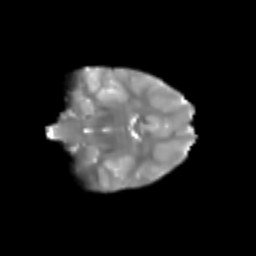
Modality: T2w
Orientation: coronal
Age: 7
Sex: female
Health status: healthy